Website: home-depot
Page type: cross-sells
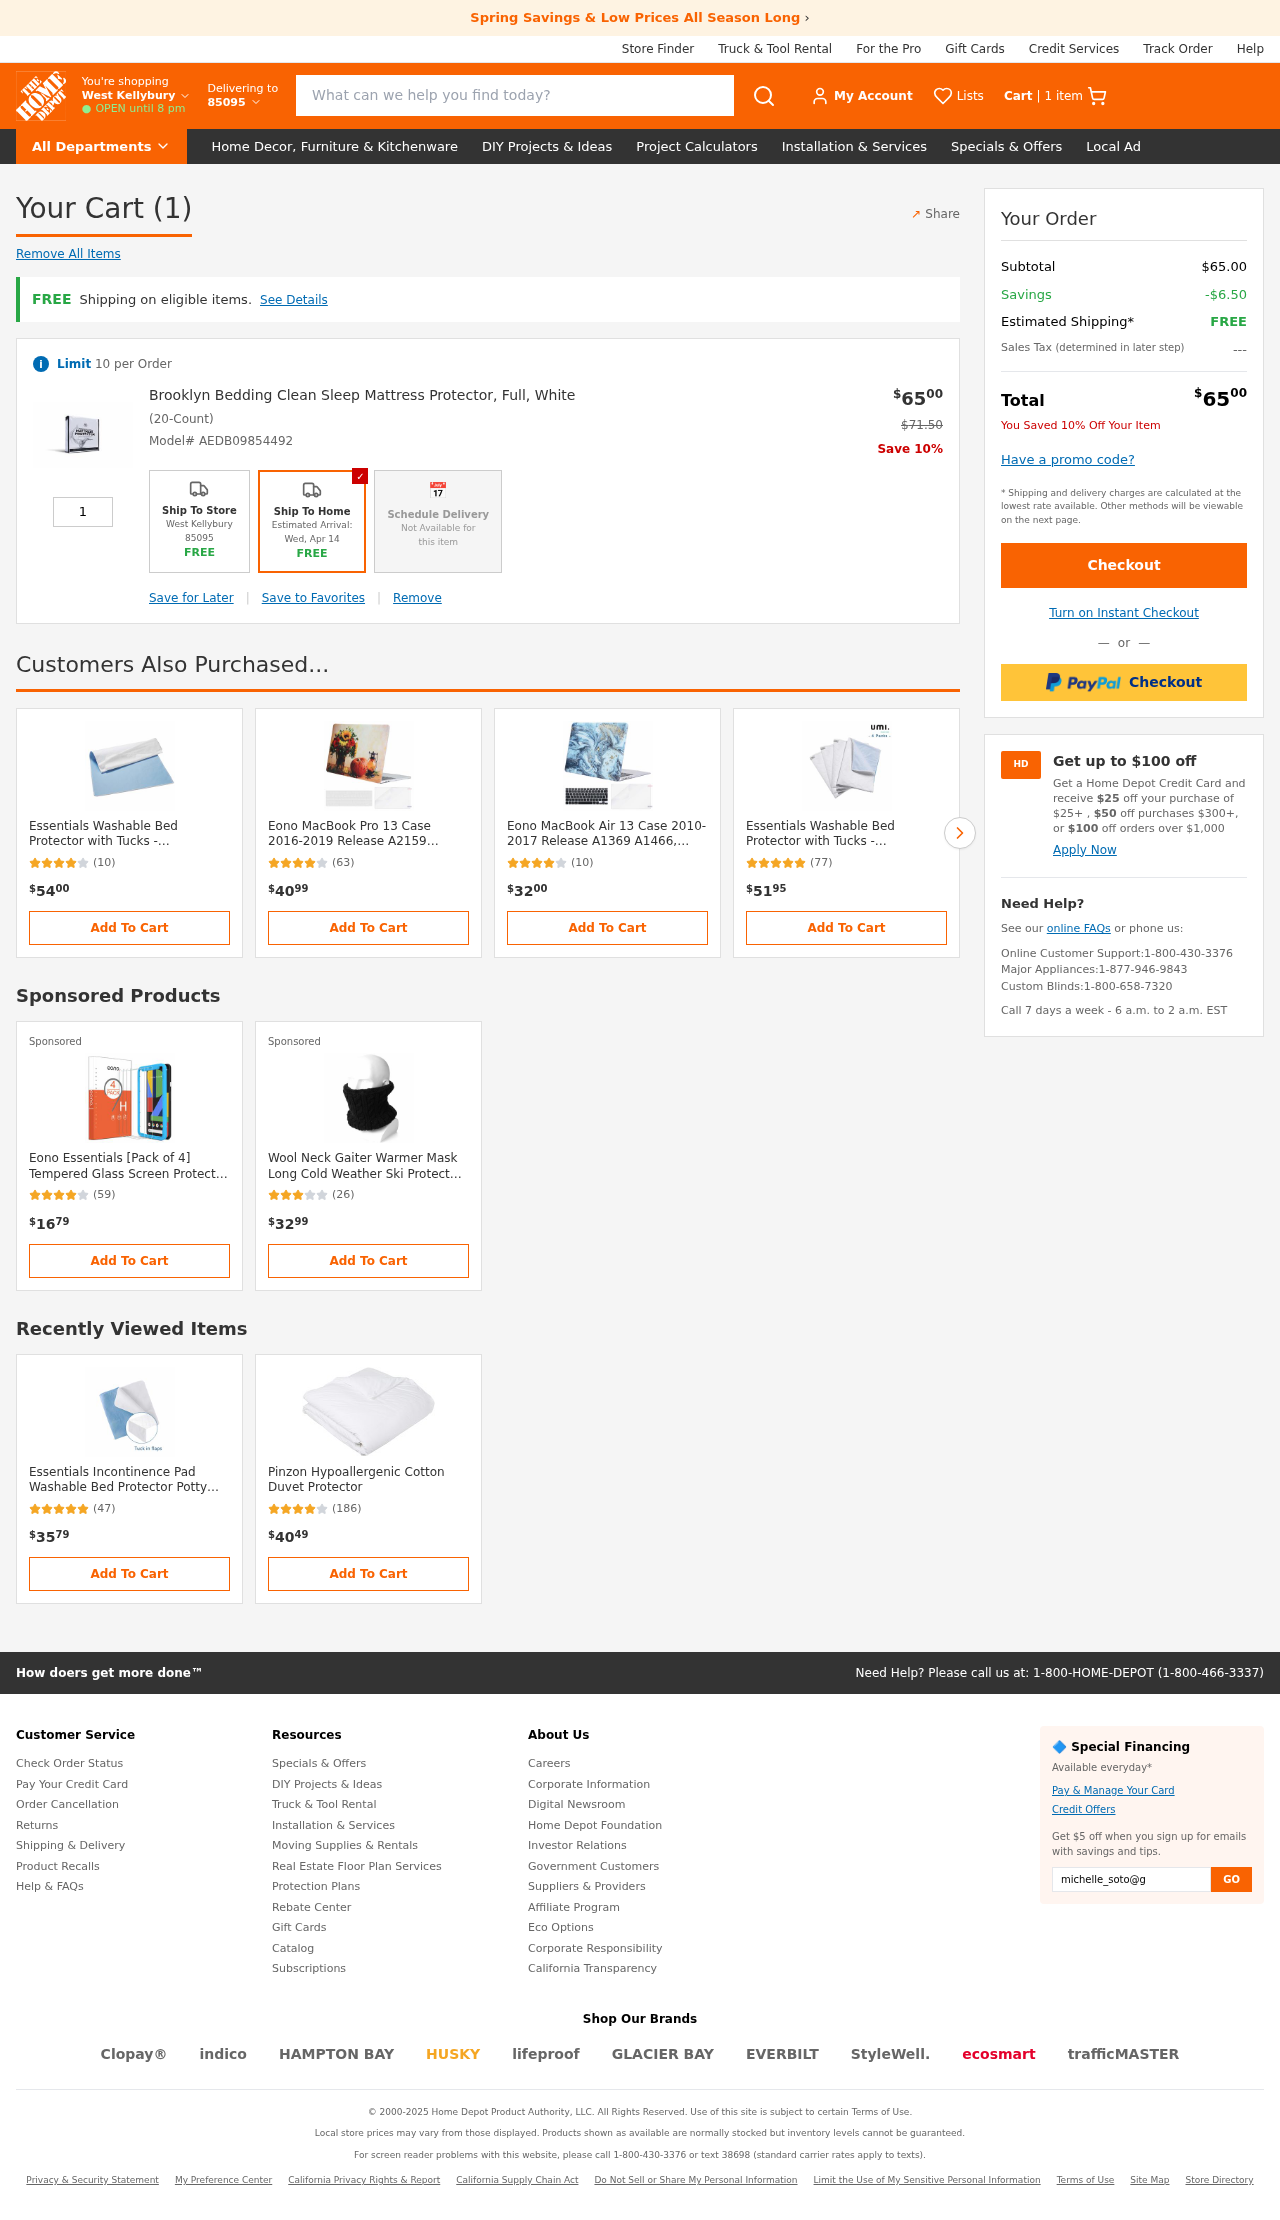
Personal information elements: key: PII_LOCATION1_CITY
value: West Kellybury
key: PII_POSTCODE
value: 85095
Product elements: key: PRODUCT1_NAME
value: Brooklyn Bedding Clean Sleep Mattress Protector, Full, White
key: PRODUCT1_PRICE
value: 65
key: PRODUCT1_QUANTITY
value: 1
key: PRODUCT1_ORIGINAL_PRICE
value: $71.50
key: PRODUCT2_NAME
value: Essentials Washable Bed Protector with Tucks - Incontinence Pad - Toilet Training Sleep Mat, Blue (8
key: PRODUCT2_NUM_RATINGS
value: (10)
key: PRODUCT2_PRICE
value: $5400
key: PRODUCT3_NAME
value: Eono MacBook Pro 13 Case 2016-2019 Release A2159 A1989 A1706 A1708, Plastic Hard Shell, Keyboard Cov
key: PRODUCT3_NUM_RATINGS
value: (63)
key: PRODUCT3_PRICE
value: $4099
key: PRODUCT4_NAME
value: Eono MacBook Air 13 Case 2010-2017 Release A1369 A1466, Plastic Hard Shell&Keyboard Cover&Screen Pro
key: PRODUCT4_NUM_RATINGS
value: (10)
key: PRODUCT4_PRICE
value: $3200
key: PRODUCT5_NAME
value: Essentials Washable Bed Protector with Tucks - Incontinence Pad - Toilet Training Sleep Mat, Blue -
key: PRODUCT5_NUM_RATINGS
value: (77)
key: PRODUCT5_PRICE
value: $5195
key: PRODUCT6_NAME
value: Eono Essentials [Pack of 4] Tempered Glass Screen Protector Compatible with Google Pixel 4, with Pos
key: PRODUCT6_NUM_RATINGS
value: (59)
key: PRODUCT6_PRICE
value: $1679
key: PRODUCT7_NAME
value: Wool Neck Gaiter Warmer Mask Long Cold Weather Ski Protector Women Men Hunting Hiking Winter Outdoor
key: PRODUCT7_NUM_RATINGS
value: (26)
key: PRODUCT7_PRICE
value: $3299
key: PRODUCT8_NAME
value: Essentials Incontinence Pad Washable Bed Protector Potty Training Sleep Mat Square Quilted Blue(70x9
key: PRODUCT8_NUM_RATINGS
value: (47)
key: PRODUCT8_PRICE
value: $3579
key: PRODUCT9_NAME
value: Pinzon Hypoallergenic Cotton Duvet Protector
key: PRODUCT9_NUM_RATINGS
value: (186)
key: PRODUCT9_PRICE
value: $4049
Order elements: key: ORDER_NUM_ITEMS
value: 1 item
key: ORDER_NUM_ITEMS
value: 1
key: ORDER_SKU
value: Model# AEDB09854492
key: ORDER_SUBTOTAL
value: $65.00
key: ORDER_SAVINGS
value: -$6.50
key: ORDER_TOTAL
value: $6500
Search elements: key: HEADER_SEARCH
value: What can we help you find today?